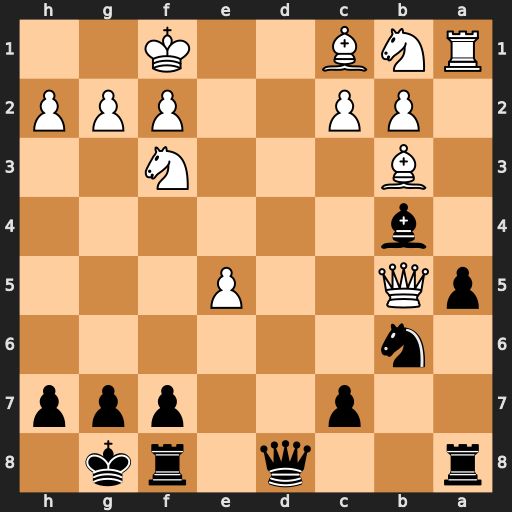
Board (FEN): r2q1rk1/2p2ppp/1n6/pQ2P3/1b6/1B3N2/1PP2PPP/RNB2K2
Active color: b
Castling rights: -
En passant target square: -
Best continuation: Qd1+ Ne1 Qxe1#